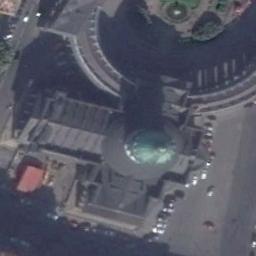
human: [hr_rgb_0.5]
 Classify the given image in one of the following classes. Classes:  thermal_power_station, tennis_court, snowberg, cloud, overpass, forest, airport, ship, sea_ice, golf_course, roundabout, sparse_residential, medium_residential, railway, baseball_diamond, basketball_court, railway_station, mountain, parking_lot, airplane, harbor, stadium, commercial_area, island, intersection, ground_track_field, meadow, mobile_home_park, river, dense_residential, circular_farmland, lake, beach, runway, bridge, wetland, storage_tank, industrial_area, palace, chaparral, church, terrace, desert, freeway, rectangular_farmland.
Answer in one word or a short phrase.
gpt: church